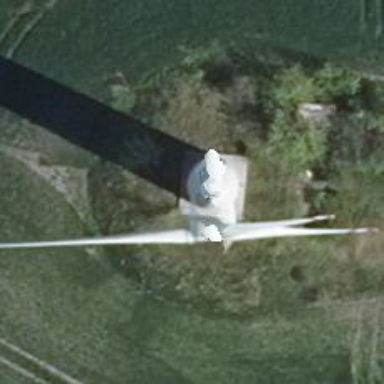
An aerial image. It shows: Wind turbine generator that utilizes wind as its source for generating electricity. It is of the horizontal axis type.